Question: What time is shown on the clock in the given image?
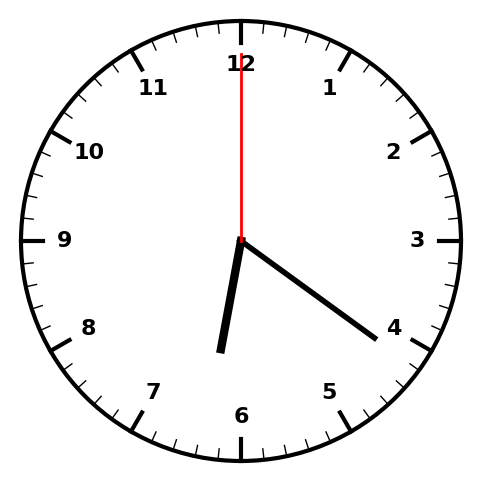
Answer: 06:21:00